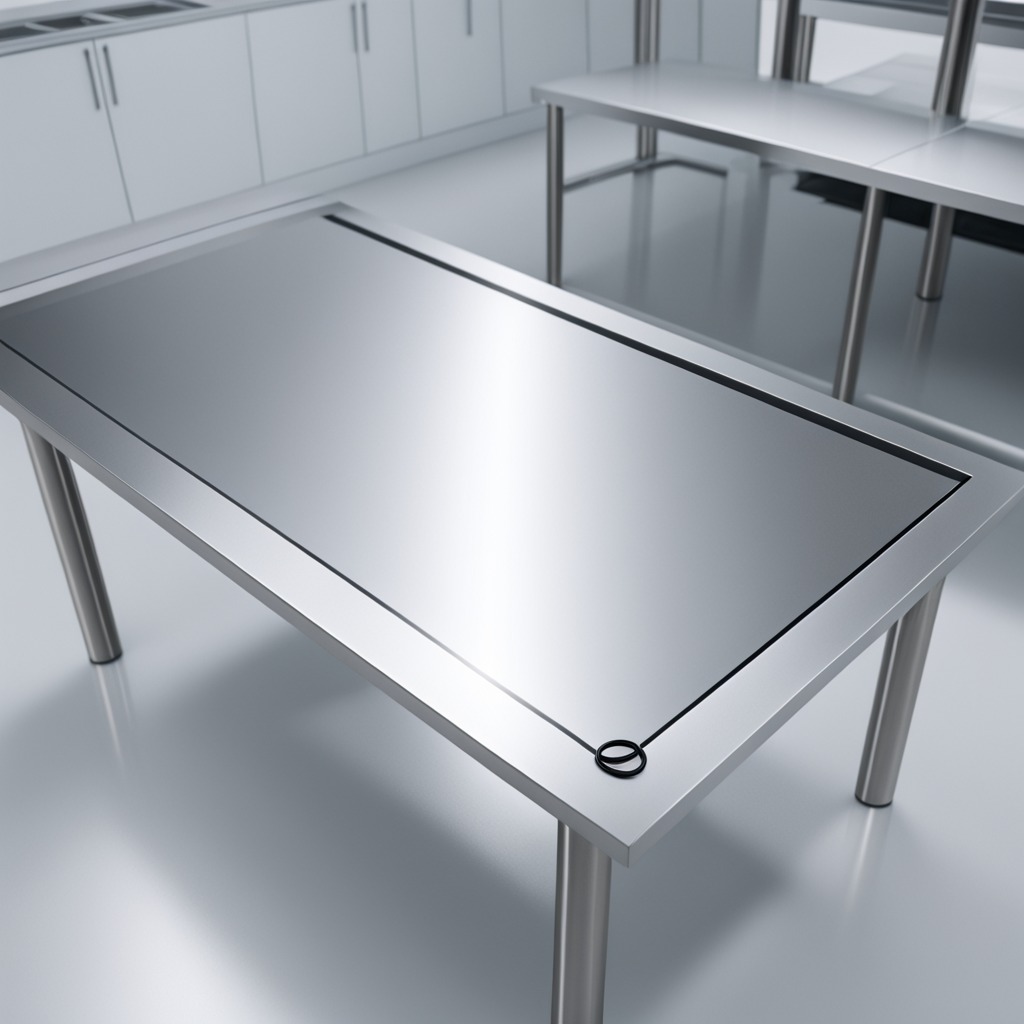
A rubber O-ring is lying on a stainless steel table in a high-end prototyping lab.